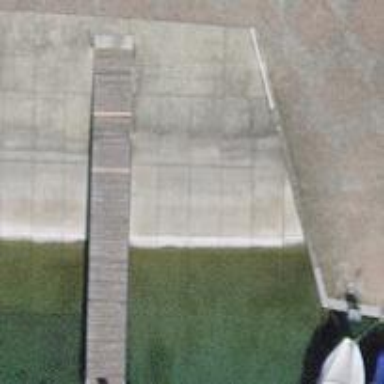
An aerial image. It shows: Slipway on leisure land.